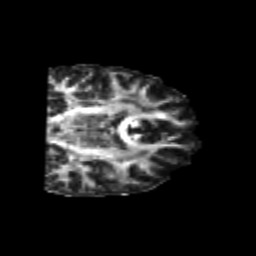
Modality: FA
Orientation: coronal
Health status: healthy
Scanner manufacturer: philips
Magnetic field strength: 3 T
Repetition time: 6.964 s
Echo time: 0.092 s